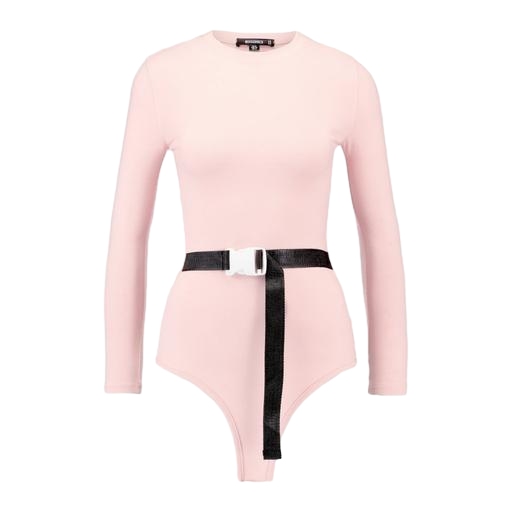
pink long sleeve crop top, pink leather-effect, pink and long sleeves, white background